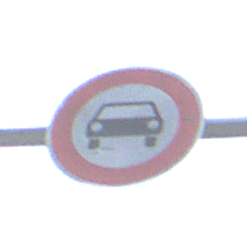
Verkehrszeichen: VerbotKraftwagen
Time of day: MorningAfternoon
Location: Outdoor (Urban)
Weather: PartlyCloudy
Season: NotSpecified
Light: Natural